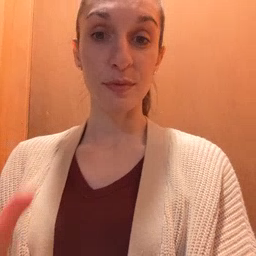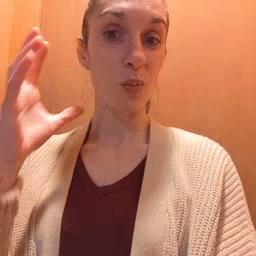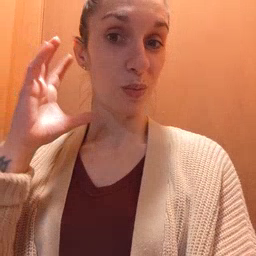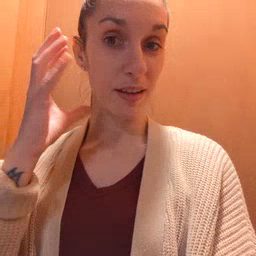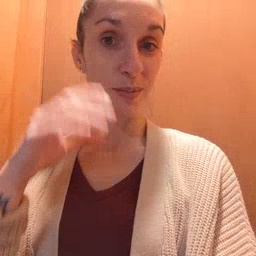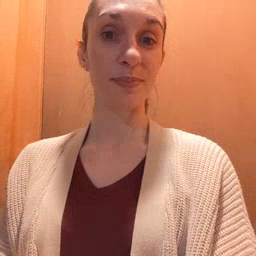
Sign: radio